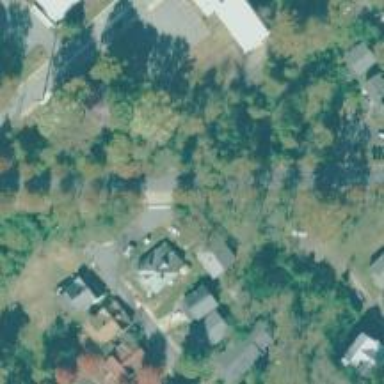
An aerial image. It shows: Residential road.